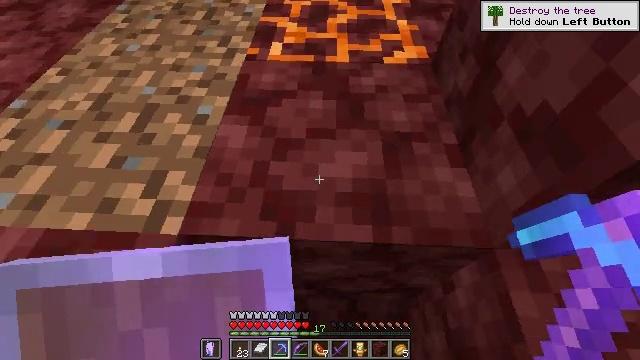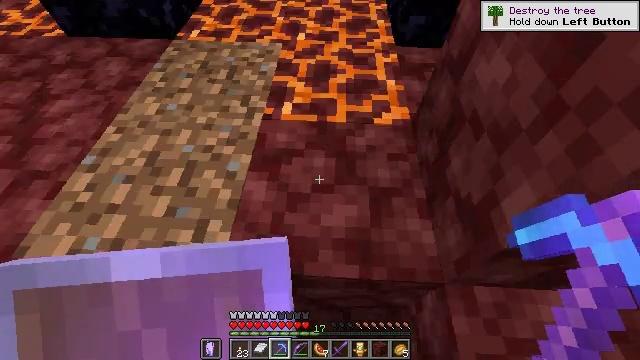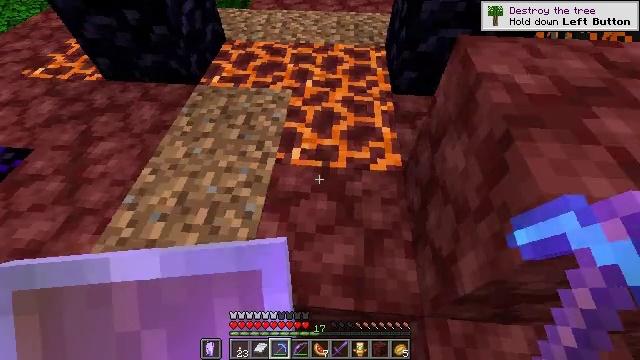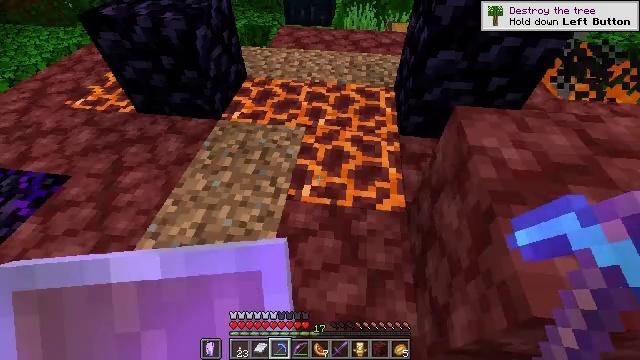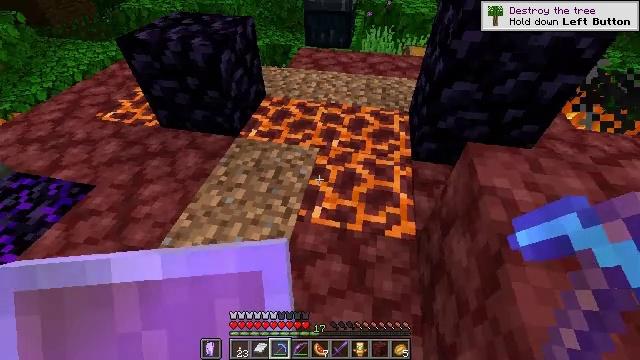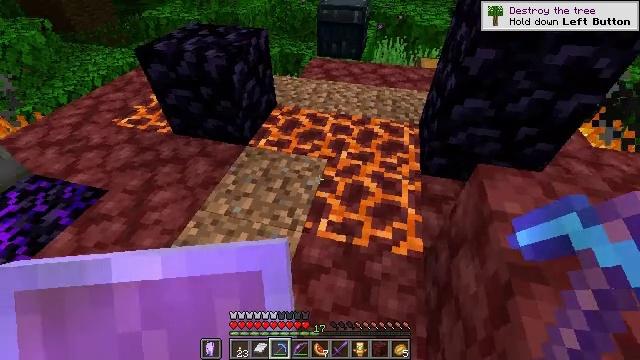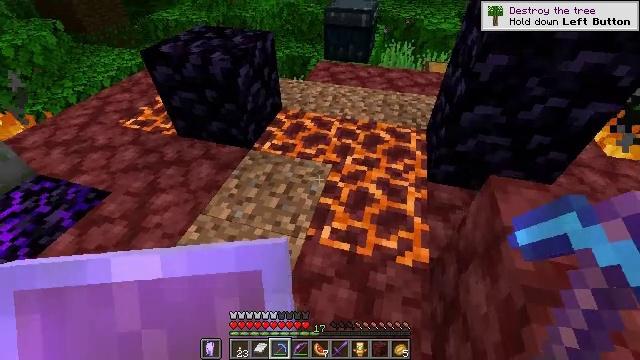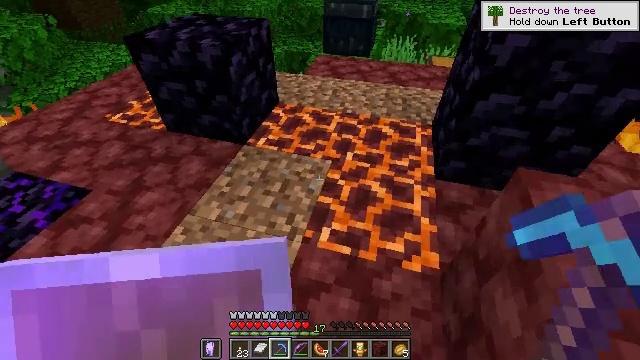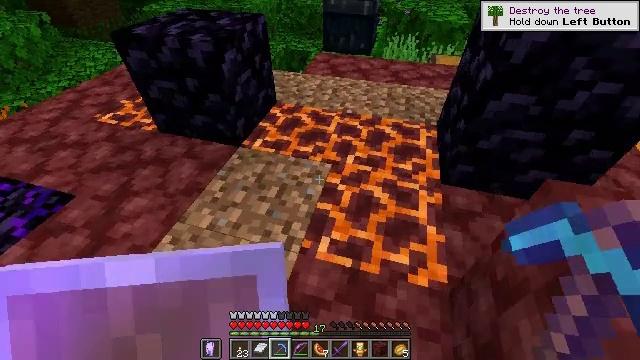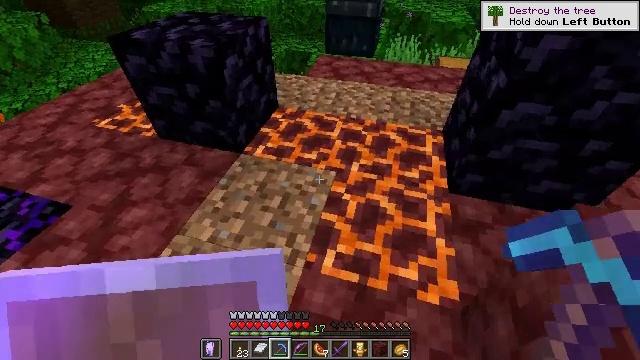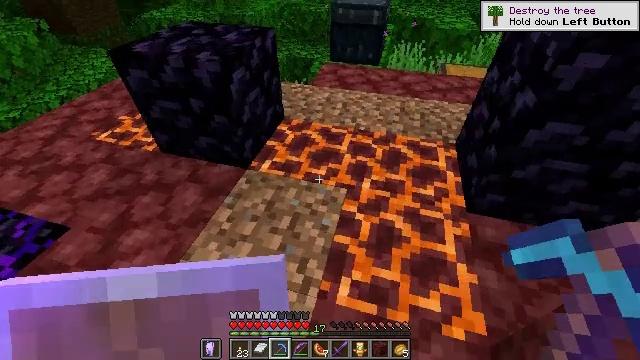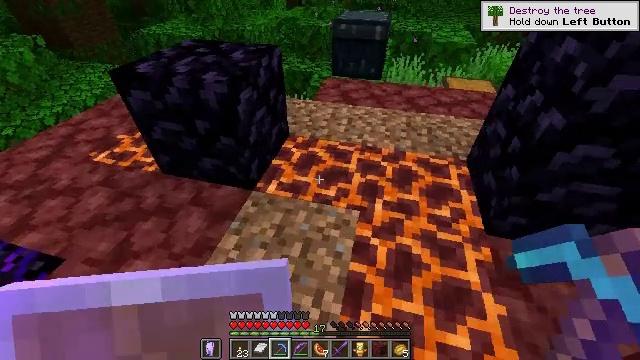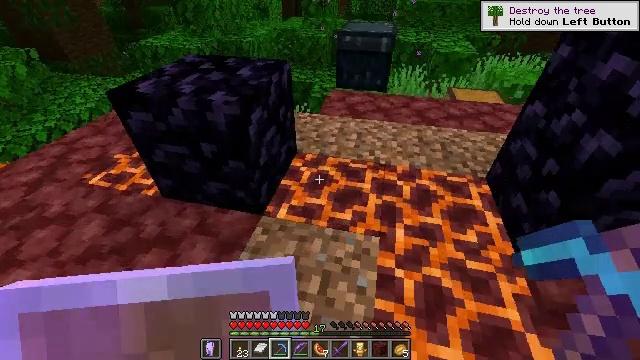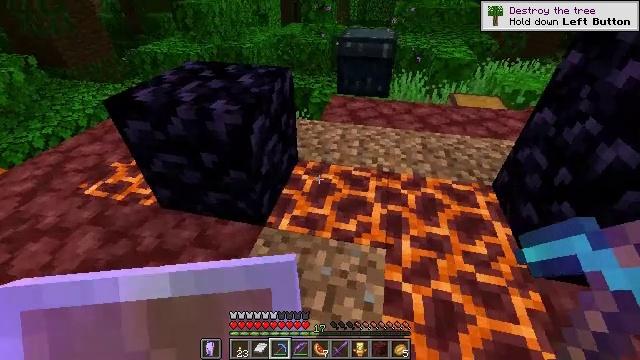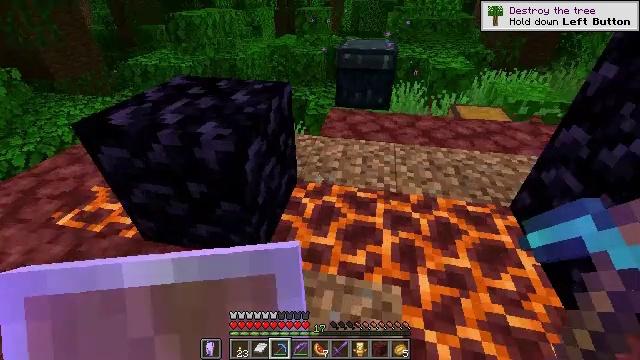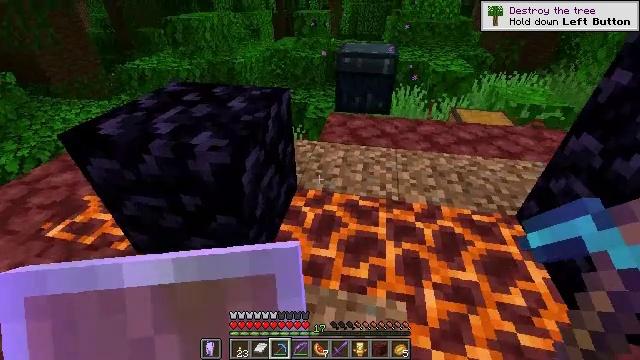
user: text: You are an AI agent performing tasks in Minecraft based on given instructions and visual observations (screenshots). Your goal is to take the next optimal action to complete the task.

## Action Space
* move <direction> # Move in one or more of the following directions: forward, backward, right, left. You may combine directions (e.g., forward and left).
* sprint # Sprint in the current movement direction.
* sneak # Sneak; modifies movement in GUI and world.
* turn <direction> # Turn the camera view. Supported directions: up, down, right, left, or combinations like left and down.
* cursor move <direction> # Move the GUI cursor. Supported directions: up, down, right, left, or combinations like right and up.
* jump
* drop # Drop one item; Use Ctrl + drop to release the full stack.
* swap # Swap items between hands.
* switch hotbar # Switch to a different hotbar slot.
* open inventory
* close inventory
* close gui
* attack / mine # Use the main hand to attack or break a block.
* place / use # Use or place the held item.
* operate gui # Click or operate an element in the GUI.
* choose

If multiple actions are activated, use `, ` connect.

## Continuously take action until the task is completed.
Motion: motion action
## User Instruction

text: Dig up the gold block to add to your inventory.
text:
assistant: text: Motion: move forward, jump
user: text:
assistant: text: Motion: move forward, turn left and up, jump
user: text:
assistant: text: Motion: move forward, turn left and up, jump
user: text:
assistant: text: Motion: move forward, turn left and up, jump
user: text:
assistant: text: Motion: move forward, turn left and up
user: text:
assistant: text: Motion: move forward, turn left
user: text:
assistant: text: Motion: move forward
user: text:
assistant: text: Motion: move forward and move left
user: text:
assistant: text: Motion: move forward and move left
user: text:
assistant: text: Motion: move forward and move left
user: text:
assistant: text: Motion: move forward and move left, turn right and up
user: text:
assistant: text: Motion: move forward, turn right and up
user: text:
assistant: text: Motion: move forward
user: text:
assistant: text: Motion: move forward, turn right and up
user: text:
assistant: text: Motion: no_op
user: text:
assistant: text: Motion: turn right and up
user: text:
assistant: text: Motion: turn right and up
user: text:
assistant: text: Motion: turn right and up
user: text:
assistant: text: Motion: turn right and up
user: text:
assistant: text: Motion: turn right and up
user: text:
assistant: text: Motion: turn right and up
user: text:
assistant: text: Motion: turn right and up
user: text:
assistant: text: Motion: turn right and up
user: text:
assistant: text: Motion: turn right and up
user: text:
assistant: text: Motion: turn up
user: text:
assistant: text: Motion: turn up
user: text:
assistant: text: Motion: turn up
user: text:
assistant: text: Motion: turn up
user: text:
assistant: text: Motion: turn up
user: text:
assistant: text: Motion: turn up